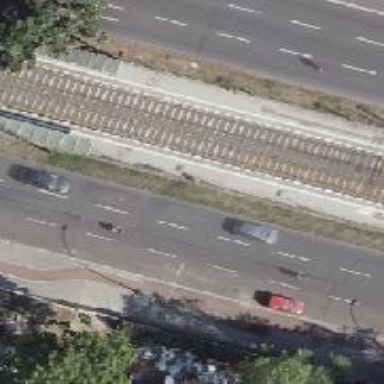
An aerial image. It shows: Tram stop position for public transport.